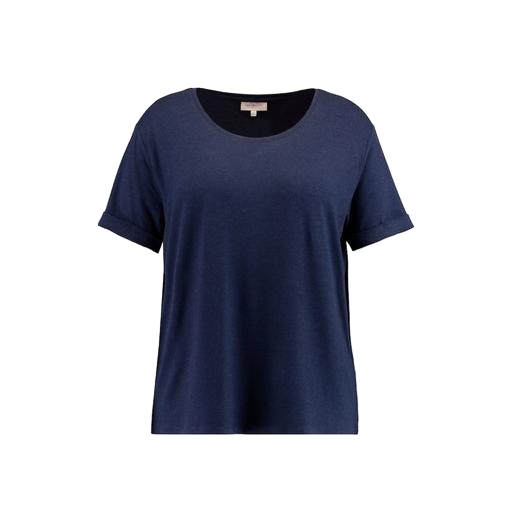
blue relaxed fit t-shirt, loose fit t-shirt, boxy fit t-shirt, white background